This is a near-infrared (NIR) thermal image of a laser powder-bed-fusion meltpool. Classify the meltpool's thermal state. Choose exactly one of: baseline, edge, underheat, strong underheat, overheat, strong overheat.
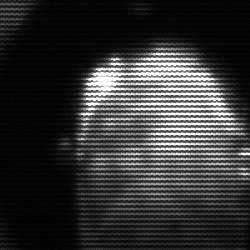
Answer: baseline